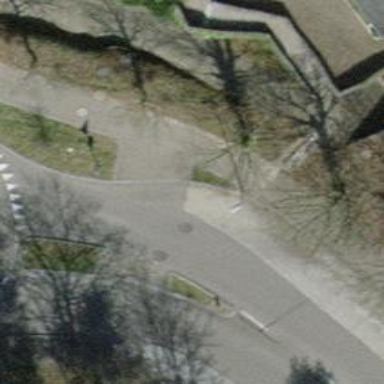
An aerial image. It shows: Kerb serving as barrier.